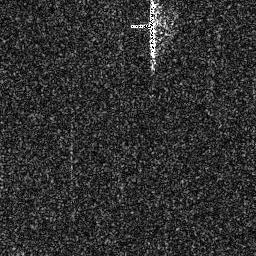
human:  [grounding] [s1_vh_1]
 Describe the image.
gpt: In the satellite image, there is  <ref>1 large ship </ref> <box>[[49, 0, 62, 23, 0]]</box> located at top.